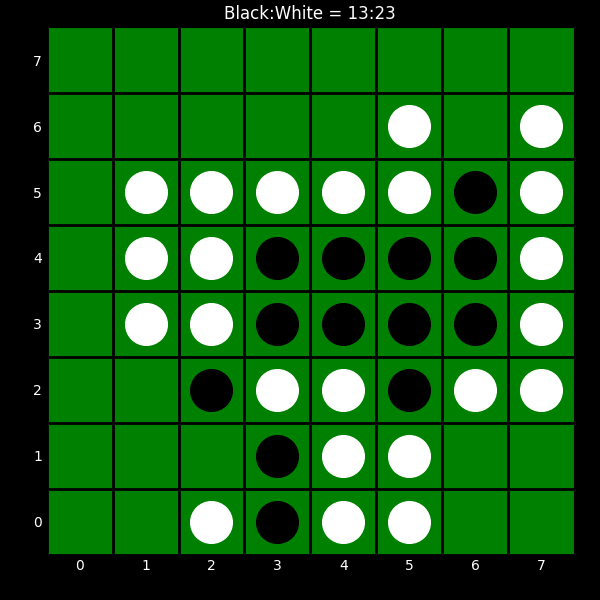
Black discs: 13
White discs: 23